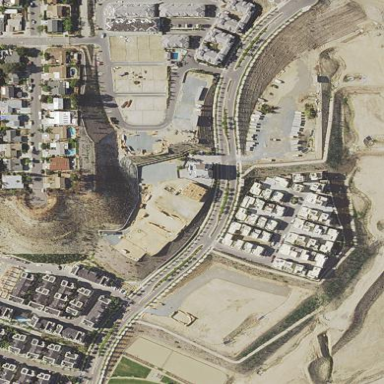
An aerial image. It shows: Condominium in residential area.